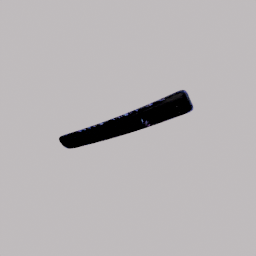
Label: animals